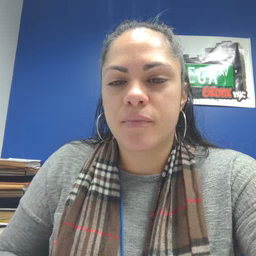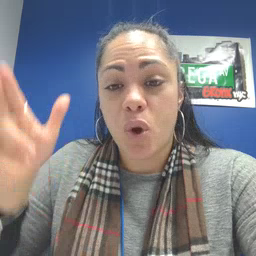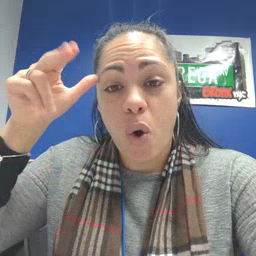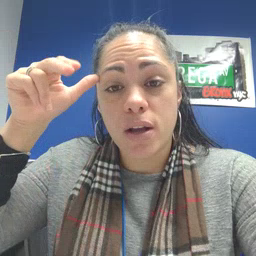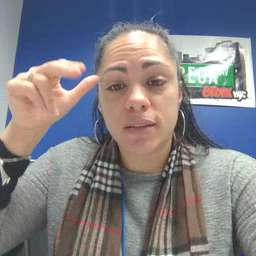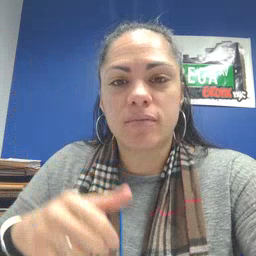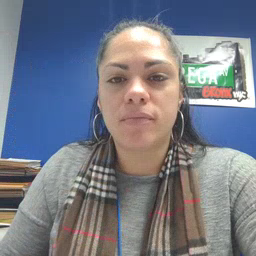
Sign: horse